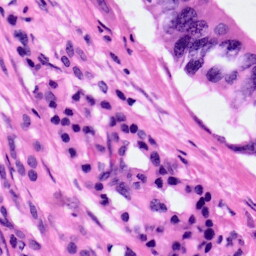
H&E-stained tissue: Pancreatic